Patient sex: M
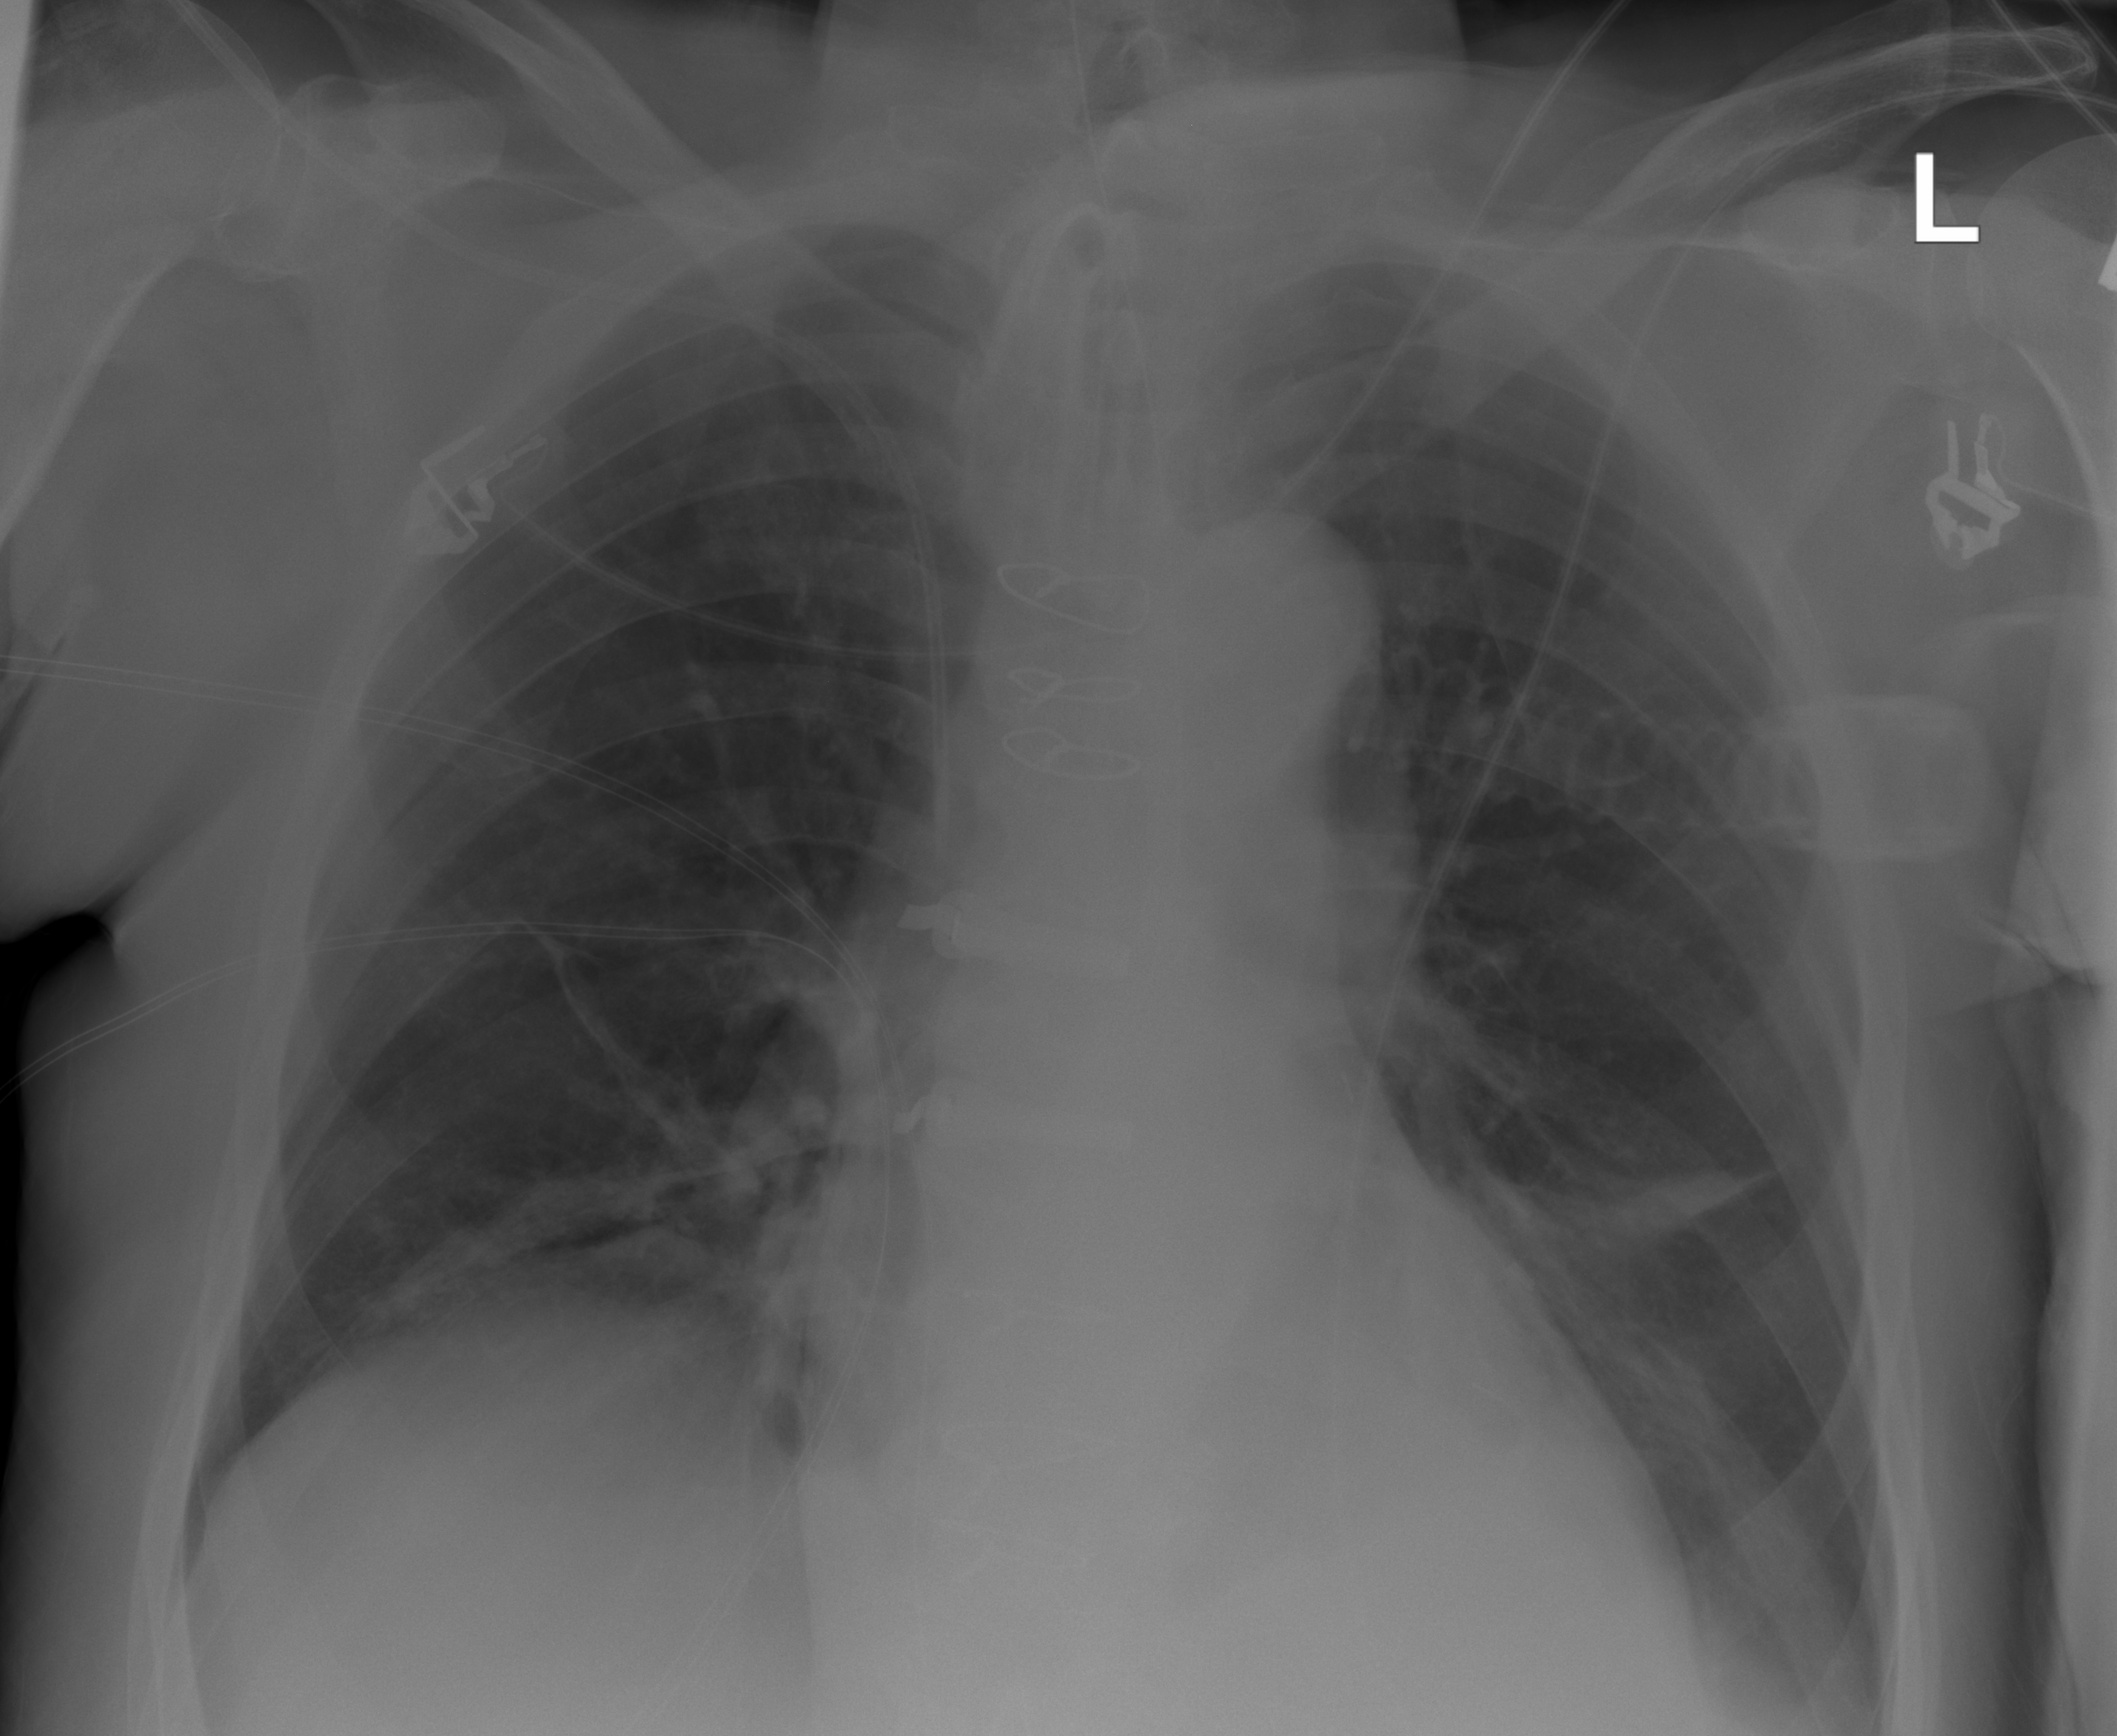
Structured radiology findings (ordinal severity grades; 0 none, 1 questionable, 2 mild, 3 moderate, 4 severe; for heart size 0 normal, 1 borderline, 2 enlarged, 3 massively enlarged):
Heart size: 0
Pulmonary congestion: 0
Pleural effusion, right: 0
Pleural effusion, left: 0
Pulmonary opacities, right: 0
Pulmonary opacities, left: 0
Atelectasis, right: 2
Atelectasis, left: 2